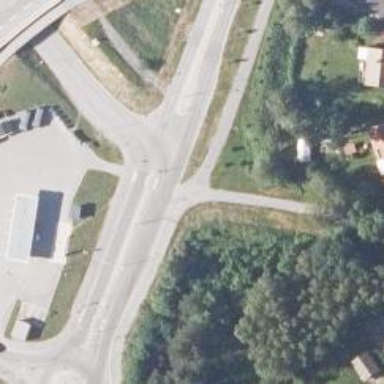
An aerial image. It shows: Asphalt cycleway.